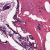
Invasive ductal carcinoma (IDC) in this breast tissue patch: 0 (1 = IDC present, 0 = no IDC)